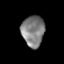
Tissue: lung
Cell type: Epithelial cells
Senescence score: 0.1623
Nuclear area (px): 692
Mean DAPI intensity: 126.803